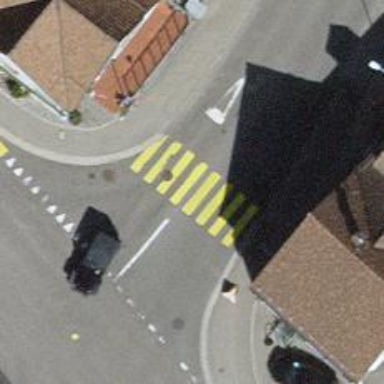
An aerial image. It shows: Uncontrolled zebra crossing with notable zebra markings.